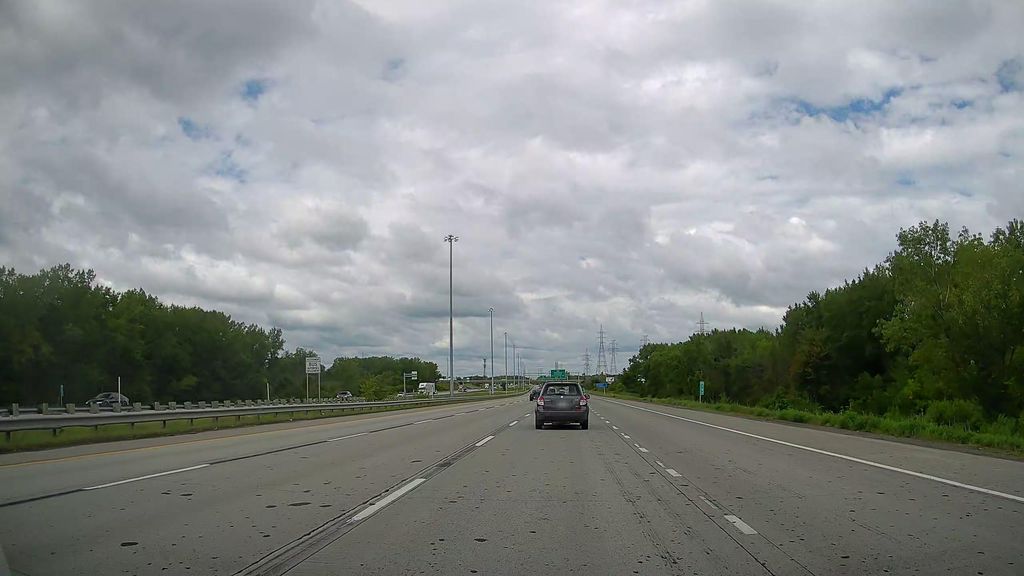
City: montreal